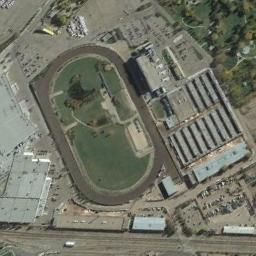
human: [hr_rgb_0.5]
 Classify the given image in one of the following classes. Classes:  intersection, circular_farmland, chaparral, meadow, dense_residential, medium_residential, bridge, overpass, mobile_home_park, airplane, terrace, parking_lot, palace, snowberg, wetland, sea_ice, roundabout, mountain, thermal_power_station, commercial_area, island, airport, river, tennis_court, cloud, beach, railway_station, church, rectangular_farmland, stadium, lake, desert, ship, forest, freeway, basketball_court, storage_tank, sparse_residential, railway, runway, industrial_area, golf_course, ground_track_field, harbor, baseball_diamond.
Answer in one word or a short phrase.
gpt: ground_track_field